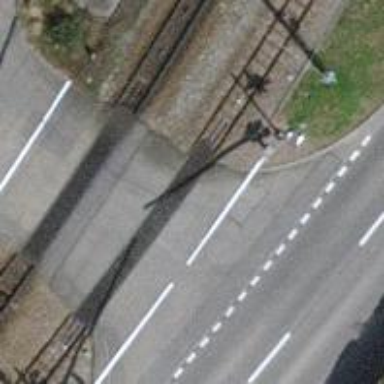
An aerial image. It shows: Narrow-gauge railway siding with electrified contact lines. It has one track.